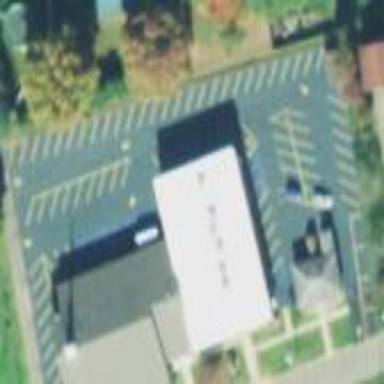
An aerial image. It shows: Paved parking area.